Question: In the following example code the height of the second row of text increases due to the presence of the inline math formula:
'''
\documentclass{article}
\linespread{0.9}
egin{document}
Lorem ipsum dolor sit amet, consectetuer adipiscing elit.
Ut purus elit, vestibulum ut, placerat ac, adipiscing vitae,
felis. $A_n^{\{x\}}$ Curabitur dictum gravida mauris. Nam arcu
libero, nonummy eget, consectetuer id, vulputate a, magna.
\end{document}
'''

How can this be avoided without changing the general linespread, so that the height of the second row is identical to that of the other rows?
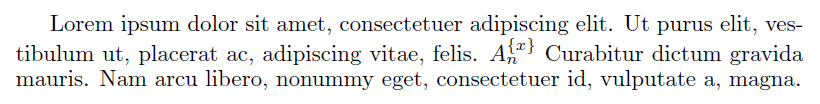
Answer: You can '\smash' the inline math formula:
<URL>
'''
\documentclass{article}
egin{document}
% Default layout/spacing
Lorem ipsum dolor sit amet, consectetuer adipiscing elit.
Ut purus elit, vestibulum ut, placerat ac, adipiscing vitae,
felis. $A_n^{\{x\}}$ Curabitur dictum gravida mauris. Nam arcu
libero, nonummy eget, consectetuer id, vulputate a, magna.
% Smashed inline math
Lorem ipsum dolor sit amet, consectetuer adipiscing elit.
Ut purus elit, vestibulum ut, placerat ac, adipiscing vitae,
felis. \smash{$A_n^{\{x\}}$} Curabitur dictum gravida mauris. Nam arcu
libero, nonummy eget, consectetuer id, vulputate a, magna.
\end{document}
'''
However, it's obvious that tall [deep] inline expressions may butt into descenders [ascenders] of the line above [below].